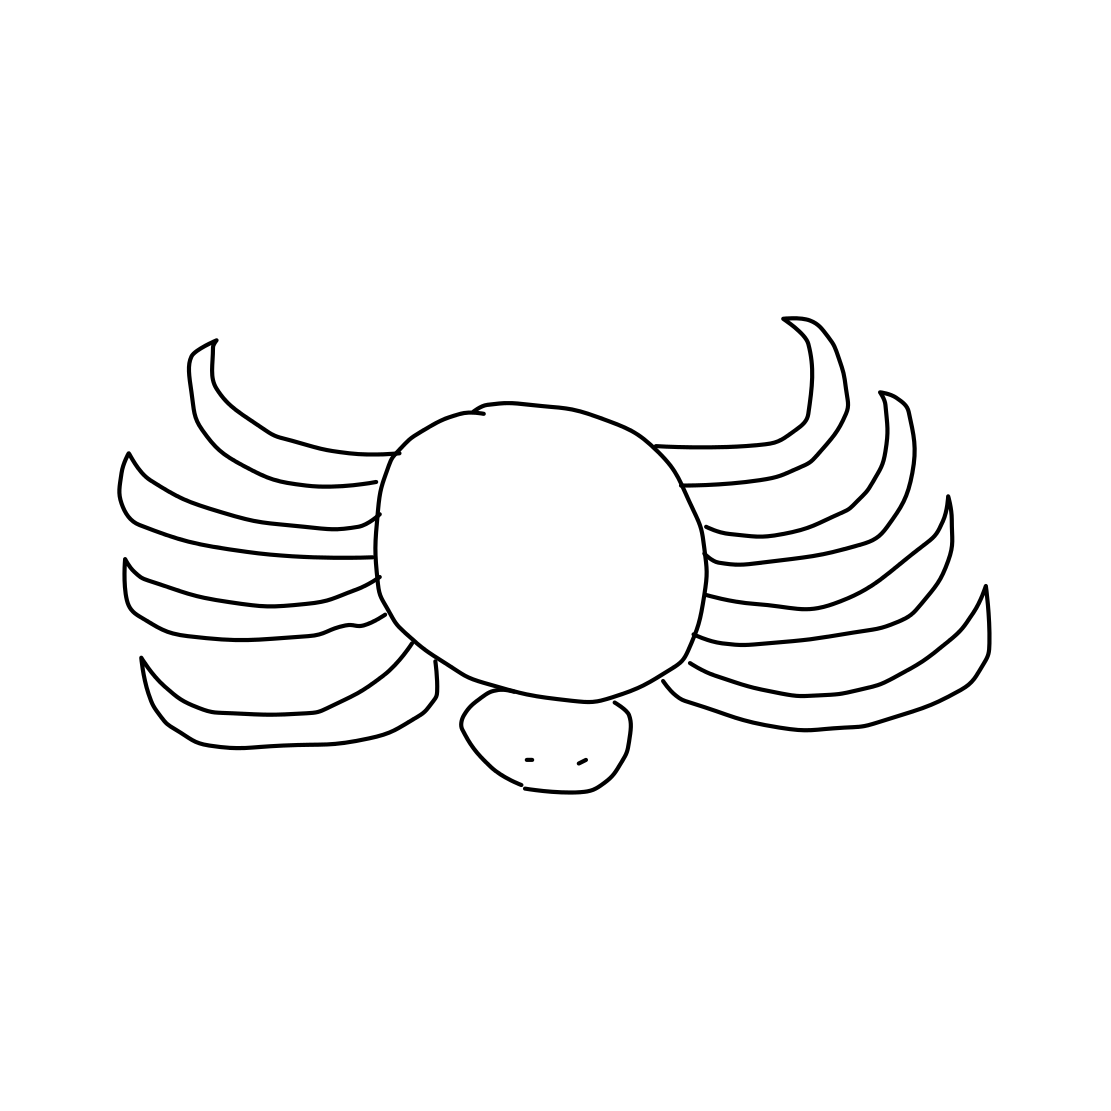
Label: spider